Question: I have a UITableCell and on that cell i have a UITextBox, when the textbox is clicked instead of a keyboard being shown, a UIDatePicker is being displayed with the code below. But i am having trouble positioning the UIDatePicker. I need it to start from the very bottom of the page at at the moment it appears to start from the top of the table section where the textbox was pressed. The code fires when the user clicks the Preferred Date label. Any pointers? I have attached an image to show where it is currently rendering. Thanks.

'''
- (IBAction)selectDateBegin:(id)sender {
//Disable Keyboard
[self.txtBookingDate resignFirstResponder];
//Disable Scrolling
[_tableForm setScrollEnabled:false];
if ([self.view viewWithTag:9]) {
return;
}
CGRect toolbarTargetFrame = CGRectMake(0, self.view.bounds.size.height-216-44, 320, 44);
CGRect datePickerTargetFrame = CGRectMake(0, self.view.bounds.size.height-216, 320, 216);
UIView *darkView = [[UIView alloc] initWithFrame:self.view.bounds];
darkView.alpha = 0;
darkView.backgroundColor = [UIColor blackColor];
darkView.tag = 9;
UITapGestureRecognizer *tapGesture = [[UITapGestureRecognizer alloc] initWithTarget:self action:@selector(dismissDatePicker:)] ;
[darkView addGestureRecognizer:tapGesture];
[self.view addSubview:darkView];
UIDatePicker *datePicker = [[UIDatePicker alloc] initWithFrame:CGRectMake(0, self.view.bounds.size.height+44, 320, 216)] ;
datePicker.tag = 10;
[datePicker addTarget:self action:@selector(changeDate:) forControlEvents:UIControlEventValueChanged];
[self.view addSubview:datePicker];
UIToolbar *toolBar = [[UIToolbar alloc] initWithFrame:CGRectMake(0, self.view.bounds.size.height, 320, 44)];
toolBar.tag = 11;
toolBar.barStyle = UIBarStyleBlackTranslucent;
UIBarButtonItem *spacer = [[UIBarButtonItem alloc] initWithBarButtonSystemItem:UIBarButtonSystemItemFlexibleSpace target:nil action:nil];
UIBarButtonItem *doneButton = [[UIBarButtonItem alloc] initWithBarButtonSystemItem:UIBarButtonSystemItemDone target:self action:@selector(dismissDatePicker:)];
[toolBar setItems:[NSArray arrayWithObjects:spacer, doneButton, nil]];
[self.view addSubview:toolBar];
[UIView beginAnimations:@"MoveIn" context:nil];
toolBar.frame = toolbarTargetFrame;
datePicker.frame = datePickerTargetFrame;
darkView.alpha = 0.5;
[UIView commitAnimations];
}
'''
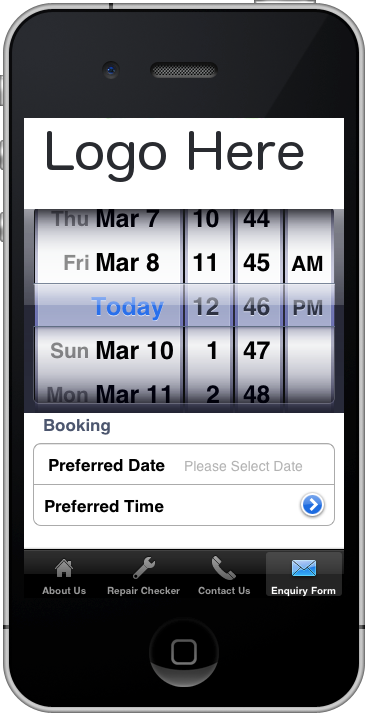
Answer: What I suggest you to do is replacing the inputView of your textField (the default is the keyboard) with this instruction:
'''
UIDatePicker *datePicker = [[UIDatePicker alloc] init] ;
[datePicker addTarget:self action:@selector(changeDate:) forControlEvents:UIControlEventValueChanged];
[preferredDateField setInputView:datePicker];
'''
It is more appropriate and in compliance with Apple Human Interface Guideline